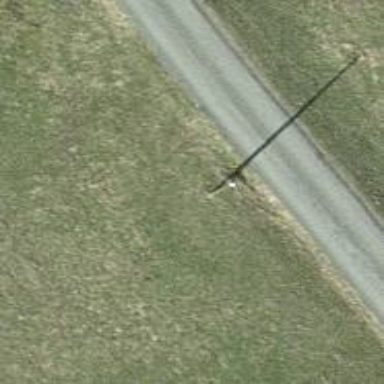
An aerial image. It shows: Guyed pole used for power distribution.